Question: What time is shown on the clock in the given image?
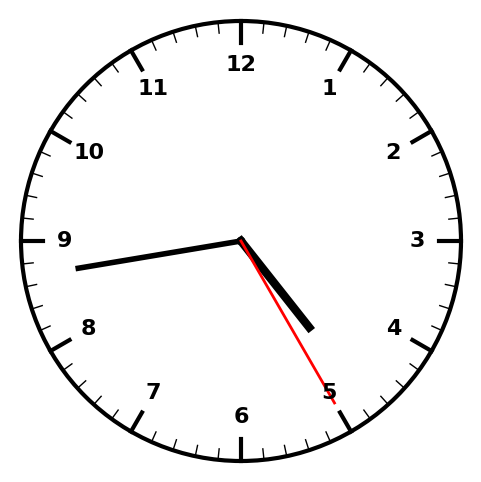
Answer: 04:43:25